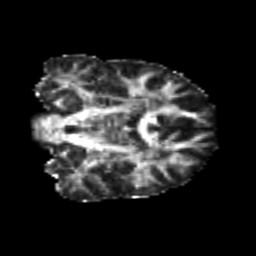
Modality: FA
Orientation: coronal
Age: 23
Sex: female
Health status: healthy
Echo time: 0.074 s